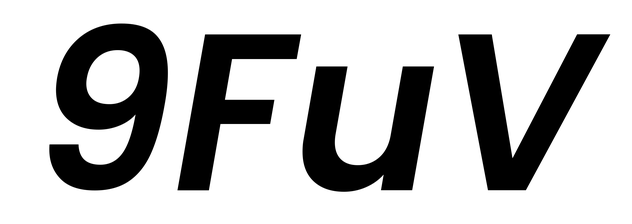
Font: Poppins-SemiBoldItalic